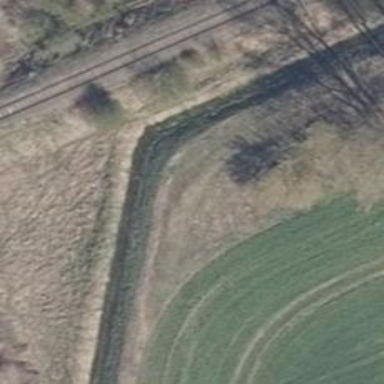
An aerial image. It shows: Path covered with grass.